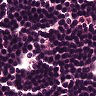
Metastatic tissue present: no